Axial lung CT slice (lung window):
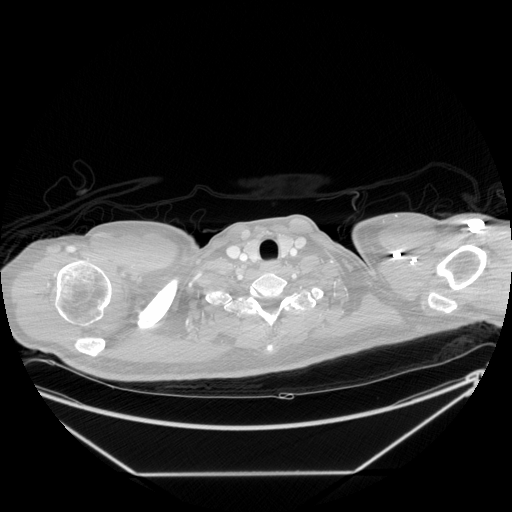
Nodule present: no